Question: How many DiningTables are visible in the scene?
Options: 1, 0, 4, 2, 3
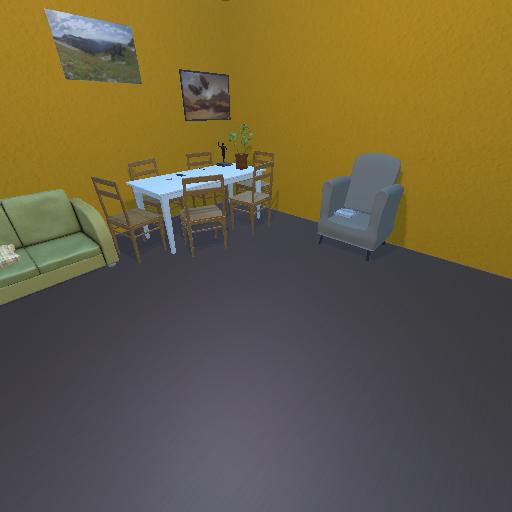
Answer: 1